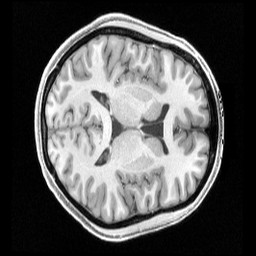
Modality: T1w
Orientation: axial
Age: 26
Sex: female
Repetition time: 2.4 s
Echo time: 0.00222 s